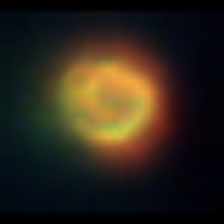
Taxon: NanoPlankton
Group: Other